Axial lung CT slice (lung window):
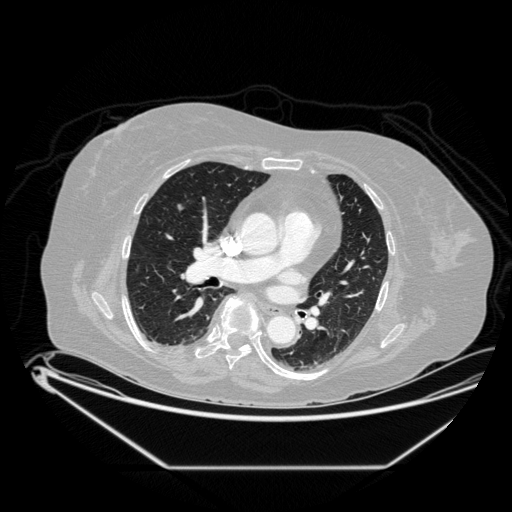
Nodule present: yes
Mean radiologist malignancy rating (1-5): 3